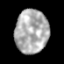
Tissue: prostate
Cell type: T cells
Senescence score: 0.3614
Nuclear area (px): 1424
Mean DAPI intensity: 173.561